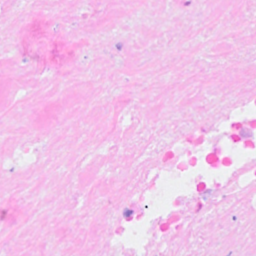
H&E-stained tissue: Breast